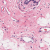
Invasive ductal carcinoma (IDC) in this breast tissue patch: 0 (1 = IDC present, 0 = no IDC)